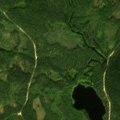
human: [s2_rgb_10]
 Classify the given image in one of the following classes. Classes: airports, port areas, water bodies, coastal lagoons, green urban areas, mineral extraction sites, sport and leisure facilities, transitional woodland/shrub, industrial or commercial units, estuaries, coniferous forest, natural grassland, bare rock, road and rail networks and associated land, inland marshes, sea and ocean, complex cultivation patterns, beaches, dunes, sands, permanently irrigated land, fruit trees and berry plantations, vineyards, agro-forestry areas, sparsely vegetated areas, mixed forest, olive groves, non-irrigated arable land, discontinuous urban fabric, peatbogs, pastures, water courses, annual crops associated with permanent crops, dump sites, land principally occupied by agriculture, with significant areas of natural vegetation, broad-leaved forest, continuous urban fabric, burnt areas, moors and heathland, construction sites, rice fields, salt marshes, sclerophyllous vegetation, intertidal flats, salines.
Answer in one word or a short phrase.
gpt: coniferous forest